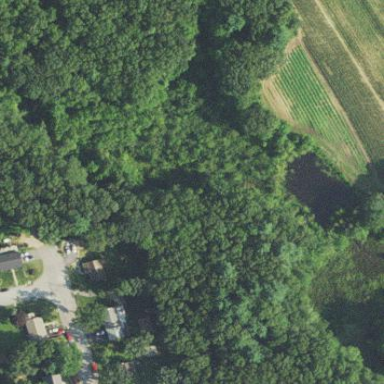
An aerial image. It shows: Mixed leaf woodland.